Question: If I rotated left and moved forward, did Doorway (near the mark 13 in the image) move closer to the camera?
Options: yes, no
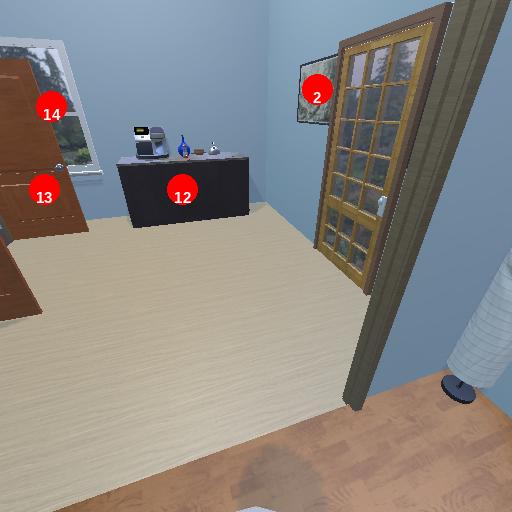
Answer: yes